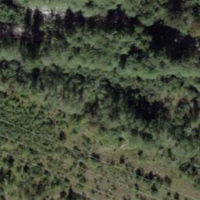
EUNIS habitat code: 32
Species observed at this site:
Aphantopus hyperantus
Fabriciana adippe
Zygaena lonicerae
Fabriciana niobe
Sitochroa verticalis
Celastrina argiolus